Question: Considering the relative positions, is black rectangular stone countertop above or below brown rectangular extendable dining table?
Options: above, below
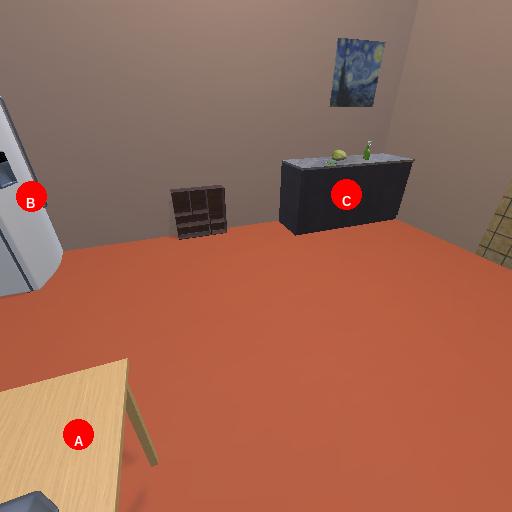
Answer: above